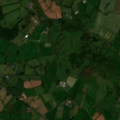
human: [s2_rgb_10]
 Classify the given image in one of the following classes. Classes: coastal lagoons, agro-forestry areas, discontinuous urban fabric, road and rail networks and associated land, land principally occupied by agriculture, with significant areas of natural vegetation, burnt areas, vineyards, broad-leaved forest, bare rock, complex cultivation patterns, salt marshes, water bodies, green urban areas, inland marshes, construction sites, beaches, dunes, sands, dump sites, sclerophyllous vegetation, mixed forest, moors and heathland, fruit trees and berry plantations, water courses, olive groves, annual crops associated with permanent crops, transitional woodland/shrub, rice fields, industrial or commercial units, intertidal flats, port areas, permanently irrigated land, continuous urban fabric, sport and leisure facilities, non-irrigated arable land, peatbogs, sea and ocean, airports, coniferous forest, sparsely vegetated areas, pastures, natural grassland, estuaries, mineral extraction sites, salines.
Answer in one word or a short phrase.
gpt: pastures, land principally occupied by agriculture, with significant areas of natural vegetation